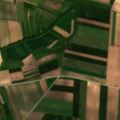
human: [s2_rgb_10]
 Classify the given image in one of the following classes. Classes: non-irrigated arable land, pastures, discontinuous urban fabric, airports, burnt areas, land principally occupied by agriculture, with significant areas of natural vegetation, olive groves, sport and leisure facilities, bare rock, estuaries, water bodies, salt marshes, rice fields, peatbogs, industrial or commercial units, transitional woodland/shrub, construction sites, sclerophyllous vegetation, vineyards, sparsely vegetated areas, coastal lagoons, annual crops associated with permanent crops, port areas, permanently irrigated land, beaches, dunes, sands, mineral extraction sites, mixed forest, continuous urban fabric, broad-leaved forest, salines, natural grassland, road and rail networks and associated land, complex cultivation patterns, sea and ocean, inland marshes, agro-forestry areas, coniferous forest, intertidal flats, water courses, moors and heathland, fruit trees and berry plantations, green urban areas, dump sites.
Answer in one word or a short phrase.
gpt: non-irrigated arable land, land principally occupied by agriculture, with significant areas of natural vegetation